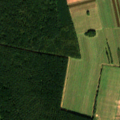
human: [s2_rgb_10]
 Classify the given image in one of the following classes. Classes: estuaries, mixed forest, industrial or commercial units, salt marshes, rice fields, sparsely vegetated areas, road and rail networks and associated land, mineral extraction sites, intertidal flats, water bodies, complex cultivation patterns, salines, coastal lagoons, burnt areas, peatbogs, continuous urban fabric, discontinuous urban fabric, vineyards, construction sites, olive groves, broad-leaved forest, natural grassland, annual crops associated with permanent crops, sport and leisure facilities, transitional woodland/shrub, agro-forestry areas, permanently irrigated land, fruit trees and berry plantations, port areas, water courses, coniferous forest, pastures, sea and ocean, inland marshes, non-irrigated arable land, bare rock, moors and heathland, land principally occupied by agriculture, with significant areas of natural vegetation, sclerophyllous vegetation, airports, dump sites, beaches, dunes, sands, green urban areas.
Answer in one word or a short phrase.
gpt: non-irrigated arable land, coniferous forest